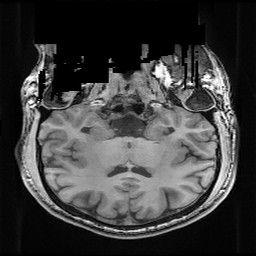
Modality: T1w
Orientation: sagittal
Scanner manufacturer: ge
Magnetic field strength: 3 T
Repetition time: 0.009184 s
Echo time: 0.00368 s